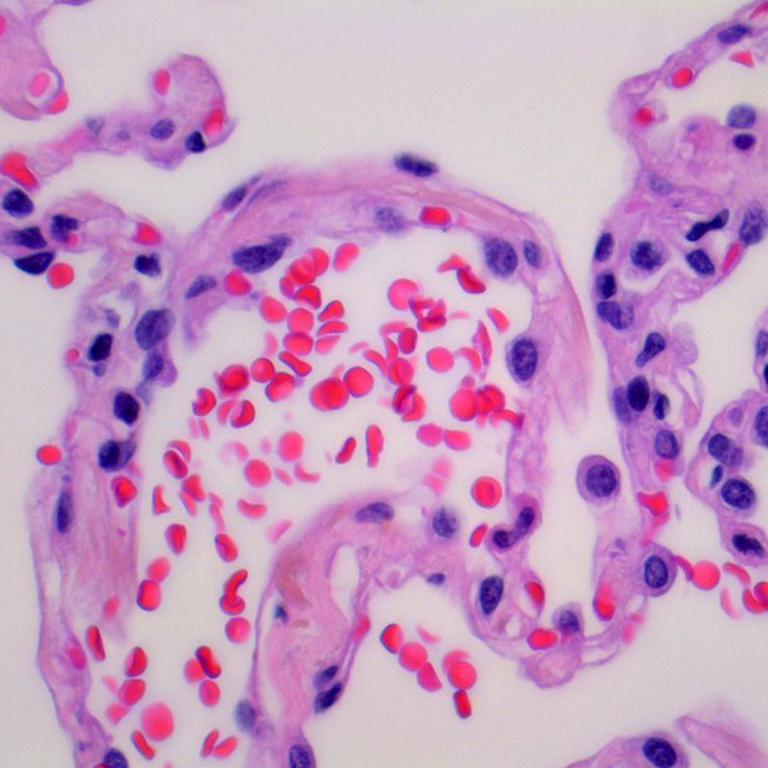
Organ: lung
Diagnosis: benign